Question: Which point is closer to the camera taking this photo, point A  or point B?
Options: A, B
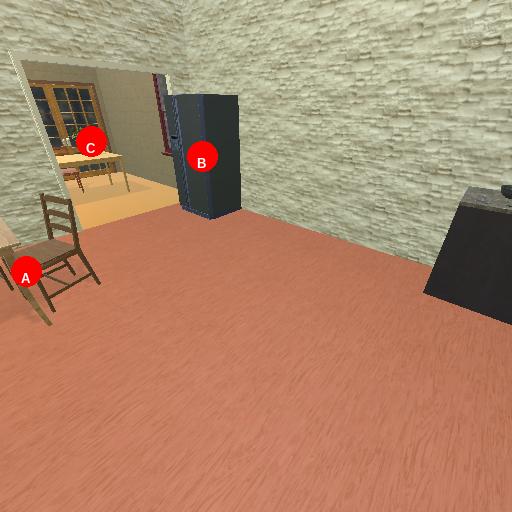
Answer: A